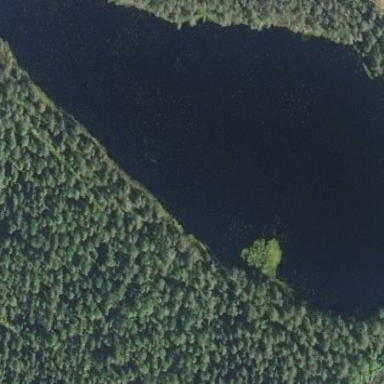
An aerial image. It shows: Serene pond surrounded by nature.